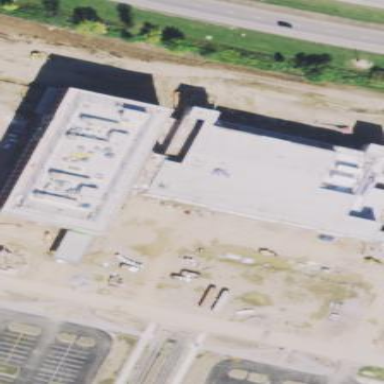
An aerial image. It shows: Hospital building.